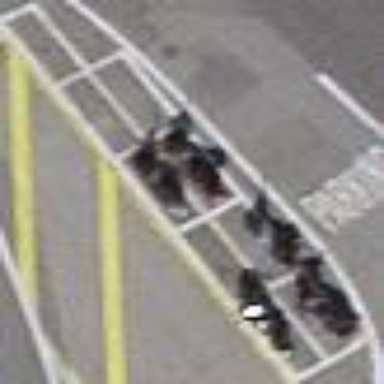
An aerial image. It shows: Motorcycle parking area with designated surface.